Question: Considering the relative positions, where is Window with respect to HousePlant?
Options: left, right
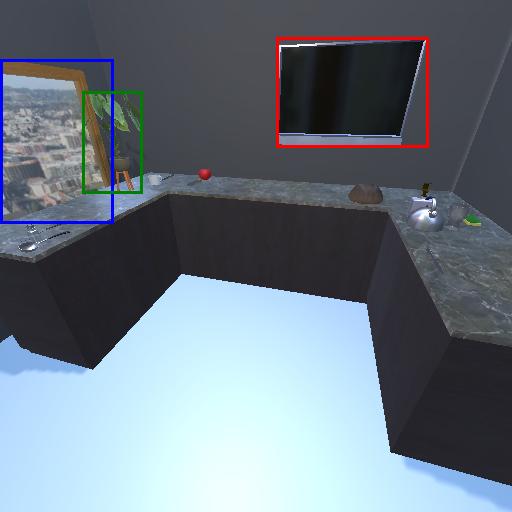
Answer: left